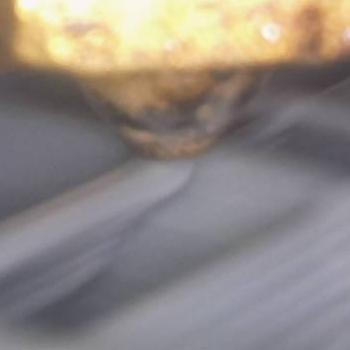
Flow rate: 283%